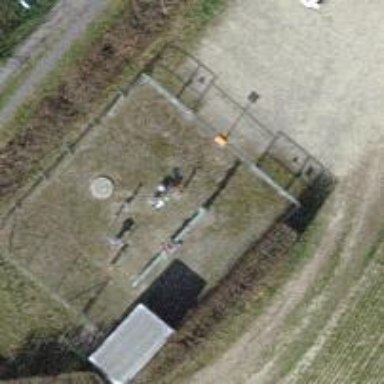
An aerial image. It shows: Aerial marker supported by pole.